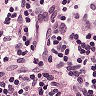
Metastatic tissue present: no